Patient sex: M
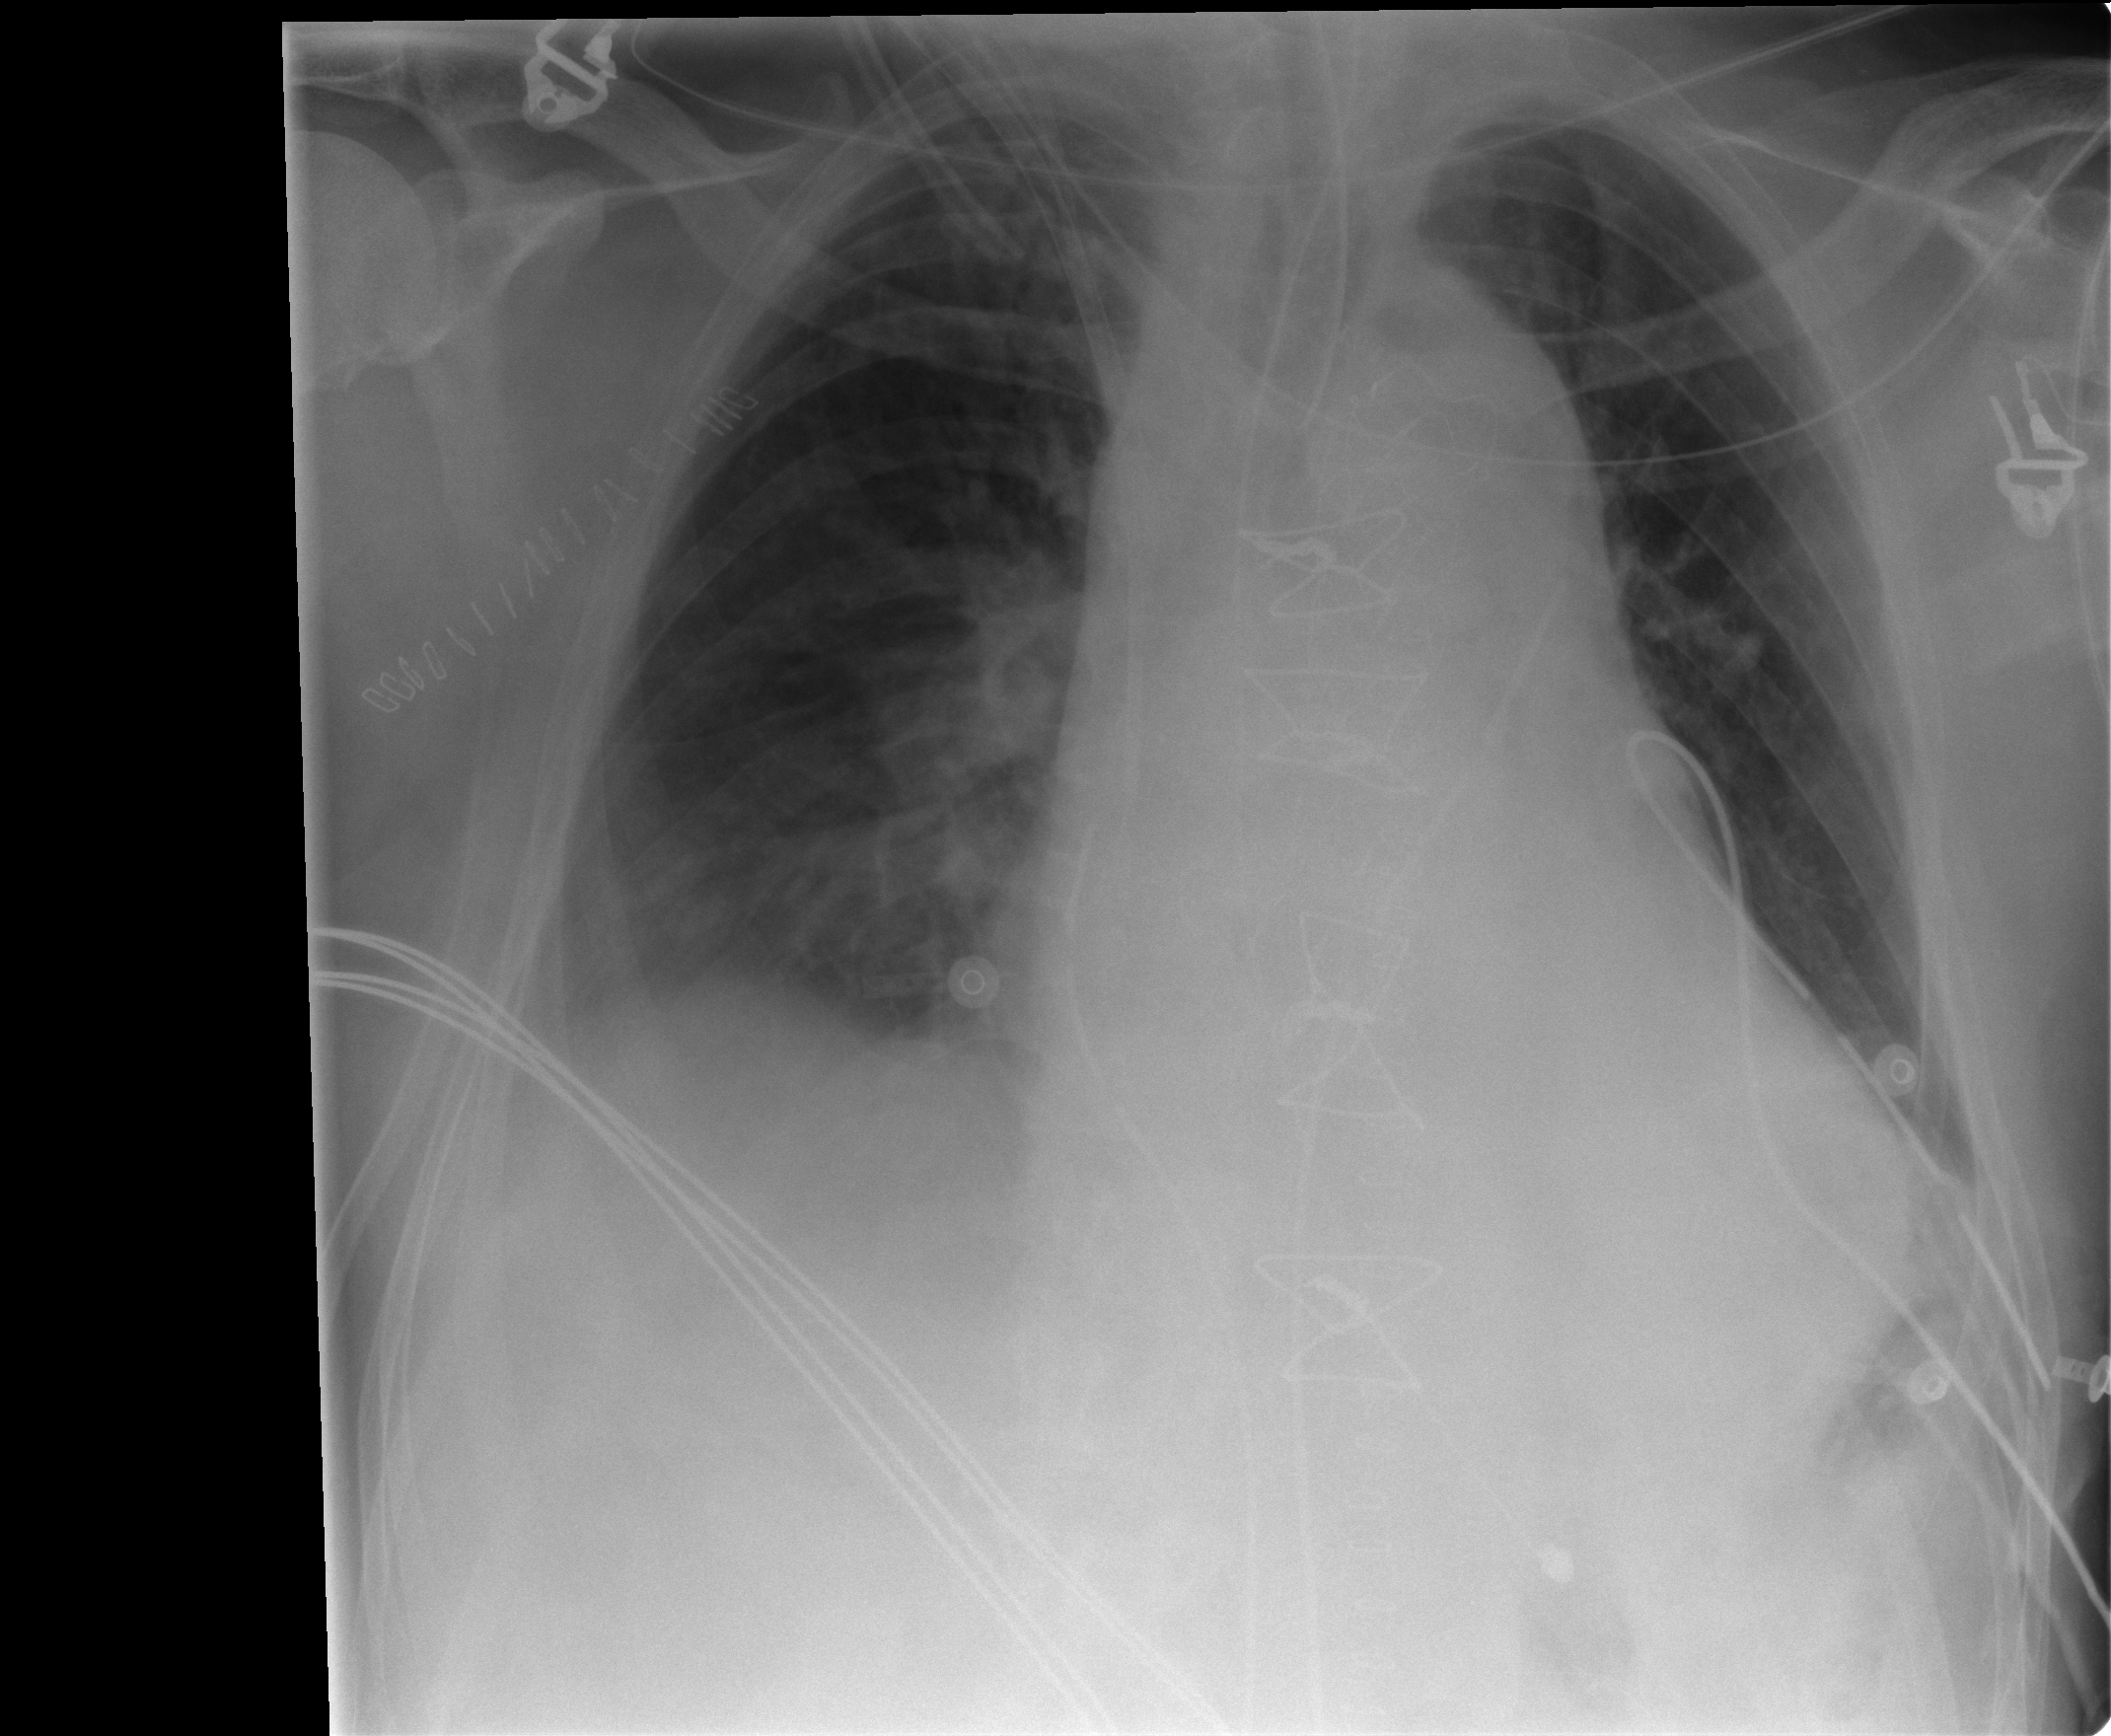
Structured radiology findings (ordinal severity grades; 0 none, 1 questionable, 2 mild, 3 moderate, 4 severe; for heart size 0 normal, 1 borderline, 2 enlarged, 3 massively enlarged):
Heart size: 2
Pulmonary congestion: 2
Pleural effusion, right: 2
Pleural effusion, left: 1
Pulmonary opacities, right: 0
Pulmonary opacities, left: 0
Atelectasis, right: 2
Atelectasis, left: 2